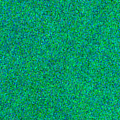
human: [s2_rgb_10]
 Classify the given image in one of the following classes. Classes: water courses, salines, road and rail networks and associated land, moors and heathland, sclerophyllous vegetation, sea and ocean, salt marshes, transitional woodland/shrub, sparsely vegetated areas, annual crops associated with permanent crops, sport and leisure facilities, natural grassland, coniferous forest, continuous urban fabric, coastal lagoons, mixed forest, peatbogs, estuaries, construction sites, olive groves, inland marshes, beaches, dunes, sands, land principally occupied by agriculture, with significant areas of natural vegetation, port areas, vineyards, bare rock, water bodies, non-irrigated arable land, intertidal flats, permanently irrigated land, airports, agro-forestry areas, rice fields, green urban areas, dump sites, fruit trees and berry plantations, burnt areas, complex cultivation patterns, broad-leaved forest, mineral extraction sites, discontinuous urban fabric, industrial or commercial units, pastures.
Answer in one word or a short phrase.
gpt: sea and ocean